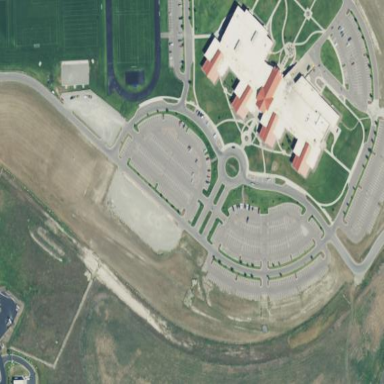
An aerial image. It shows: The boundary of Glacier High School grounds.